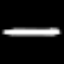
Label: pencil